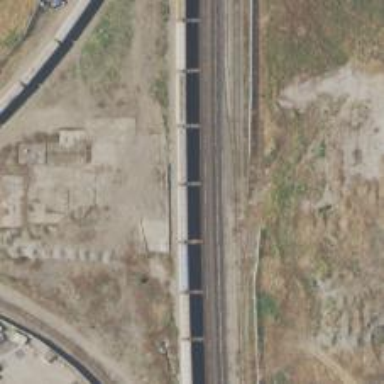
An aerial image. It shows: Railway siding for service.